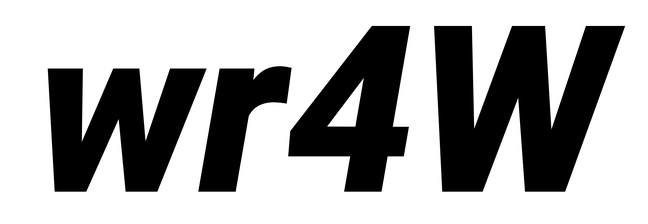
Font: Roboto-Italic_Black_Italic